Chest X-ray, PA view. Patient: 77 years old, sex F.
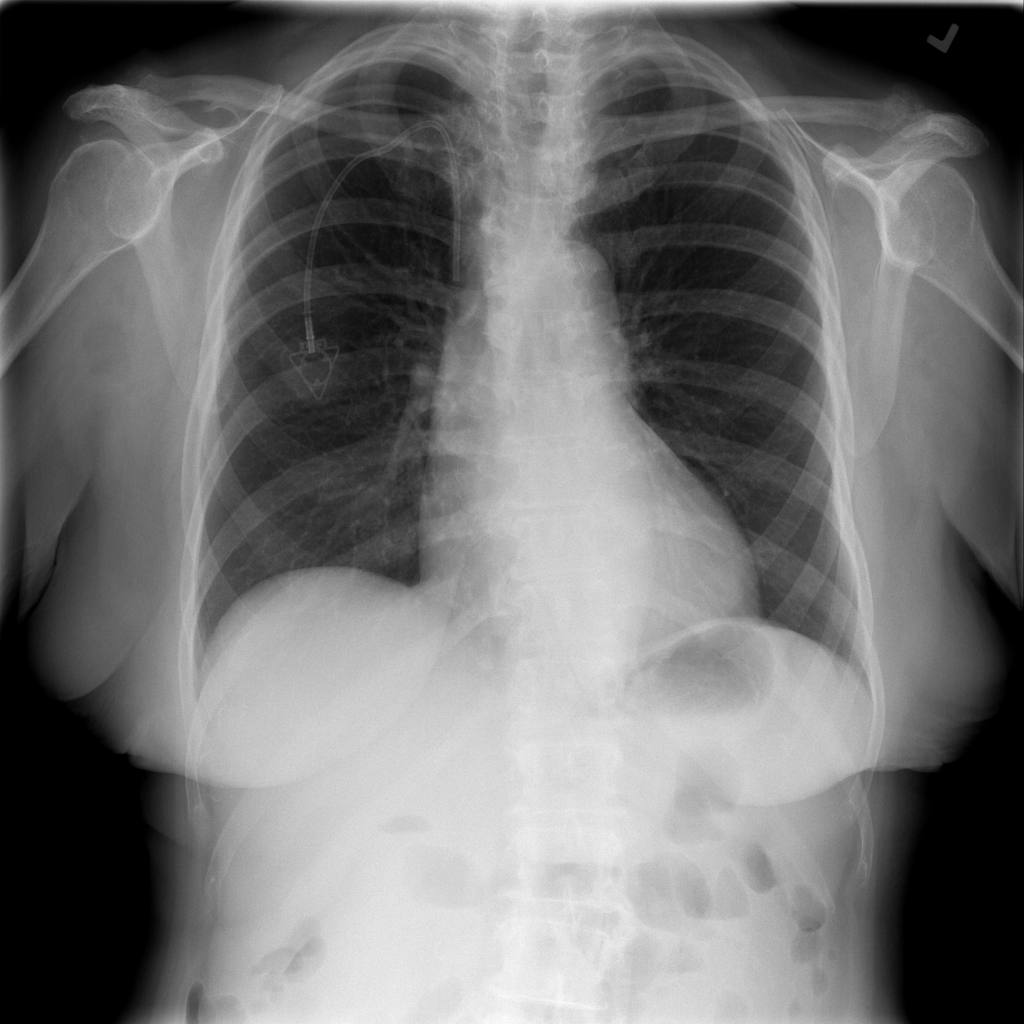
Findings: No Finding